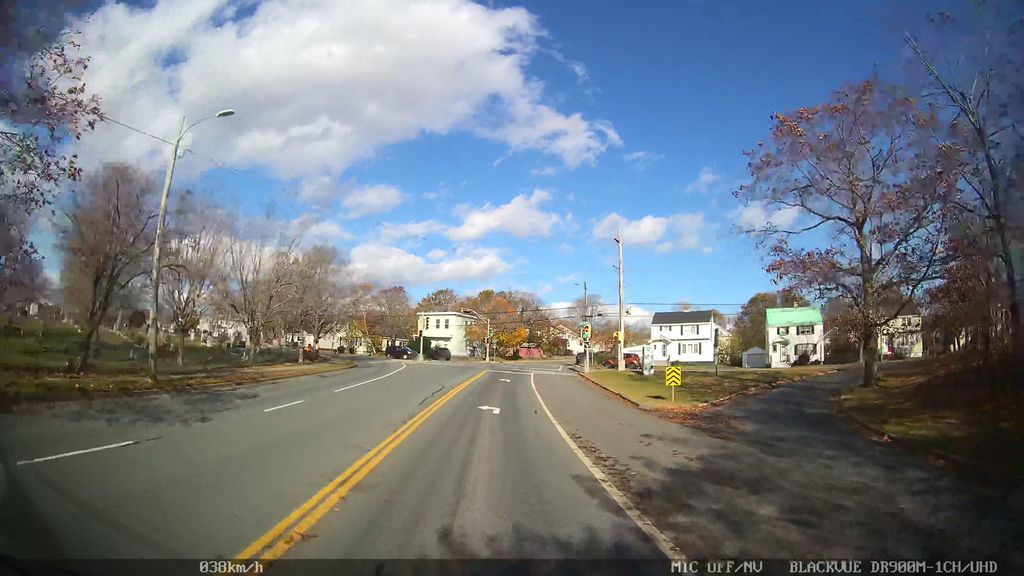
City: halifax